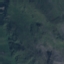
Land use / land cover class: HerbaceousVegetation